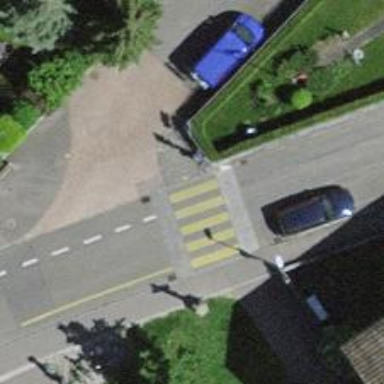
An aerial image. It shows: Residential road with asphalt surface. There is opposite cycleway.